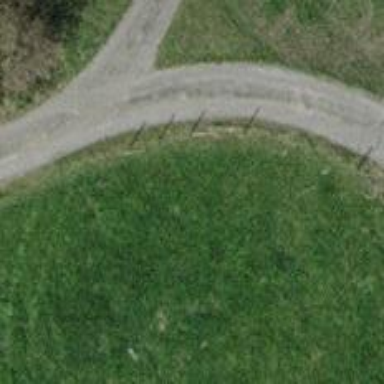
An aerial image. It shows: Path.